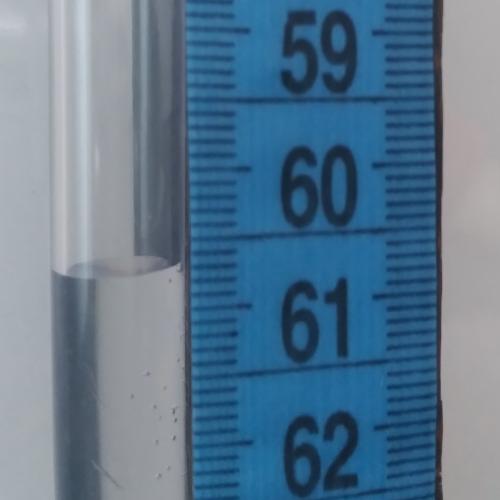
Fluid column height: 60.7 cm